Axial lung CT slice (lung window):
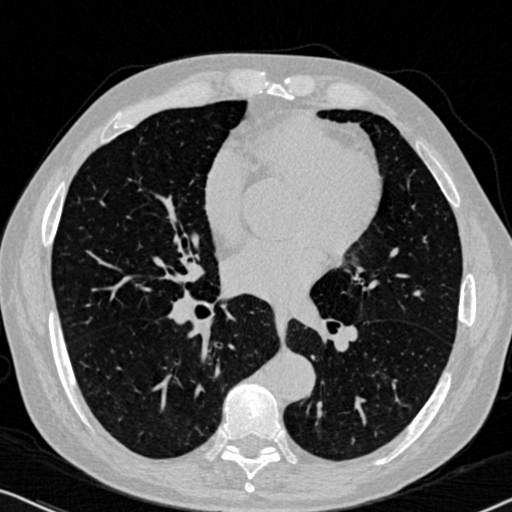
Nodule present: no